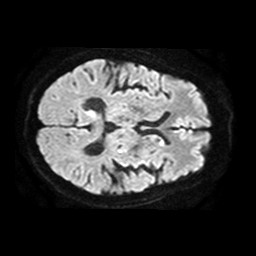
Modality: TRACE
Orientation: axial
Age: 52
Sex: female
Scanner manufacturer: philips
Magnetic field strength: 1.5 T
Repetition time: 3.398 s
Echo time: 0.09411 s